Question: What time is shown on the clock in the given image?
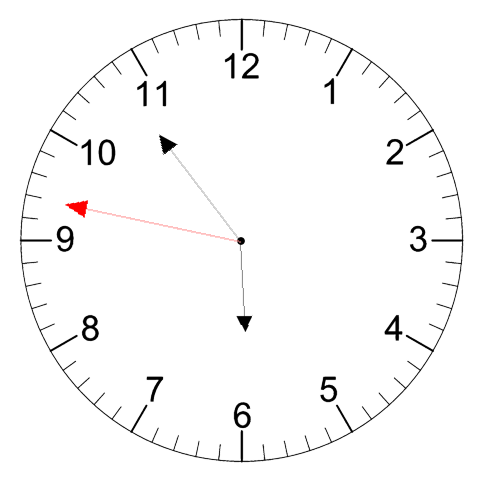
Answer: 05:53:47